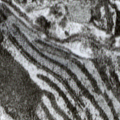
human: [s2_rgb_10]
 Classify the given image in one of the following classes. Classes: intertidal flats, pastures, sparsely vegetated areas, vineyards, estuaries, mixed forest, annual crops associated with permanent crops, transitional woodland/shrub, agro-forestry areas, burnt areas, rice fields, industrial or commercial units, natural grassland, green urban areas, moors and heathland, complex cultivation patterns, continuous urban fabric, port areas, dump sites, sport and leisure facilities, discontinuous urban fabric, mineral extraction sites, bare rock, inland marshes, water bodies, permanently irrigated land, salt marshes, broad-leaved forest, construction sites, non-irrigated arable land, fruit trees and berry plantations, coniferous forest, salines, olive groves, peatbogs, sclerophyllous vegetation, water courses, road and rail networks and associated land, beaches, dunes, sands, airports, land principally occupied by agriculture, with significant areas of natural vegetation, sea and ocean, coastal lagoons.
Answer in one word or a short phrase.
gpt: coniferous forest, mixed forest, transitional woodland/shrub